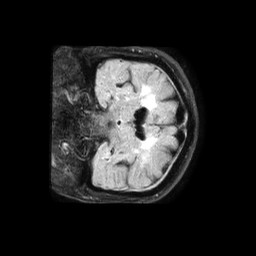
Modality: FLAIR
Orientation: coronal
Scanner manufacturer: philips
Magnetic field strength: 1.5 T
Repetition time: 6 s
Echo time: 0.1027 s